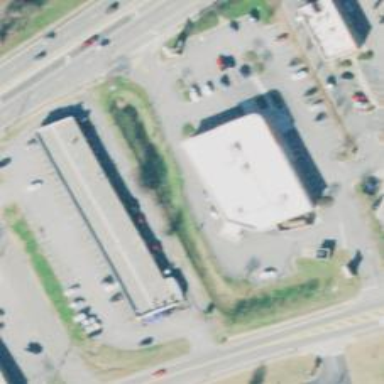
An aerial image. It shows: Convenience store inside building.